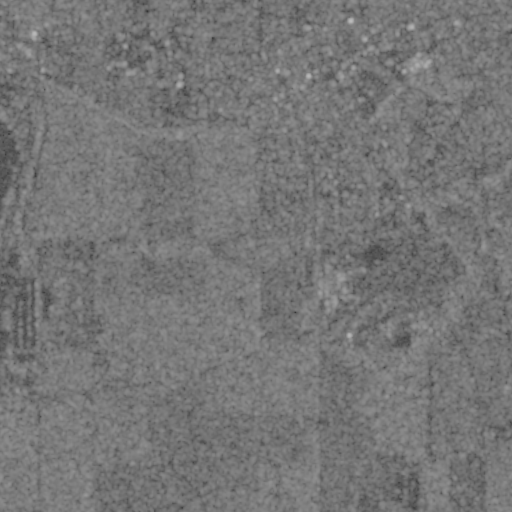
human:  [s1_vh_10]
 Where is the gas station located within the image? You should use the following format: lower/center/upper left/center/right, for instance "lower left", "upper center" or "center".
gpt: The gas station is located in the upper right of the image.
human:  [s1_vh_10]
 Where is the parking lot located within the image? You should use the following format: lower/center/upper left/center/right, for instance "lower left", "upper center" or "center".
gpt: The parking lot is located in the upper of the image.
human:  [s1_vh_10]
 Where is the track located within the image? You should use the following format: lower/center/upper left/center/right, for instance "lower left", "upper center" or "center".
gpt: The track is located in the upper left of the image.
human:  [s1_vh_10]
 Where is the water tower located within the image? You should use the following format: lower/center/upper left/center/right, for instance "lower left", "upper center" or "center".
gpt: The water tower is located in the upper center of the image.
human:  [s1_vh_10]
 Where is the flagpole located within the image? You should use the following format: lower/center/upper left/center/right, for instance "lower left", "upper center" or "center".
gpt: The flagpole is located in the upper right of the image.
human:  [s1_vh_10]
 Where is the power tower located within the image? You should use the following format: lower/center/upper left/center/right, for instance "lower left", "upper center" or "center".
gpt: There is no power tower in the image.

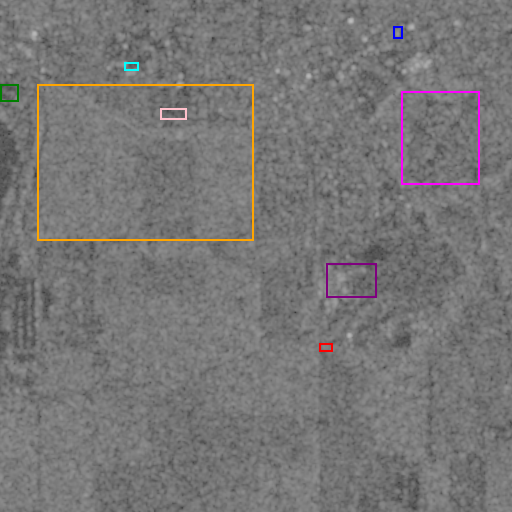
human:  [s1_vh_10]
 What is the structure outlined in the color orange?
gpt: The structure outlined in orange is a crop field.
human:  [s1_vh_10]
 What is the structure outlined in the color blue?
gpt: The structure outlined in blue is a gas station.
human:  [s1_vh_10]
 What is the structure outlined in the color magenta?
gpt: The structure outlined in magenta is a park.
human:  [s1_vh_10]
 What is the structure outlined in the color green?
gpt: The structure outlined in green is a parking lot.
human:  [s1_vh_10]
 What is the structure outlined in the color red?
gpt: The structure outlined in red is a power substation.
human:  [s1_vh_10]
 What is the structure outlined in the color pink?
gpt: The structure outlined in pink is a track.
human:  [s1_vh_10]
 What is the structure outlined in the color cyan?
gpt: The structure outlined in cyan is a building.
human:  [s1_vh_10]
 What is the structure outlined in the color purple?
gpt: The structure outlined in purple is a building.
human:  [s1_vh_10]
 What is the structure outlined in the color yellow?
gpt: There is no yellow outline.